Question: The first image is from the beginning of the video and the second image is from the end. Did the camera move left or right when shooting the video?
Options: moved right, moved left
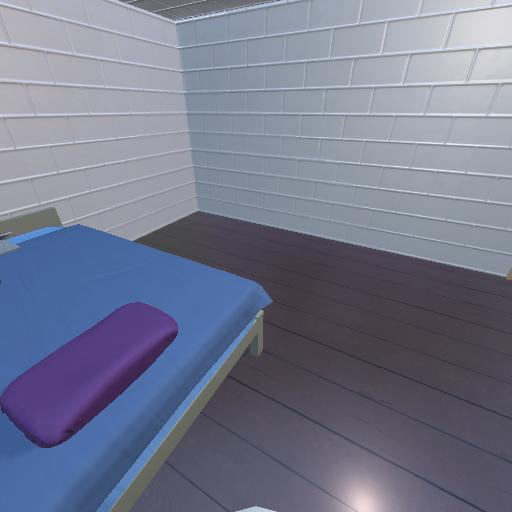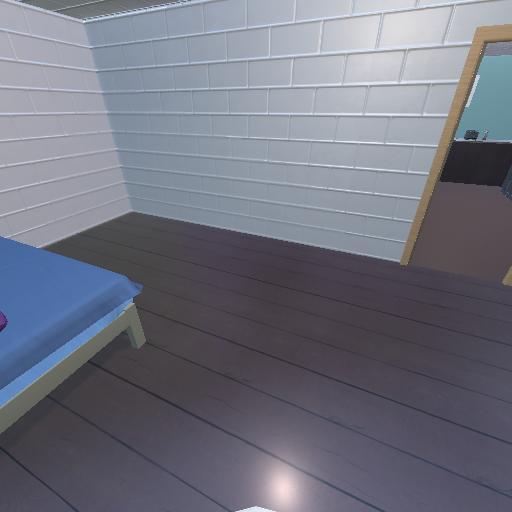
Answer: moved right